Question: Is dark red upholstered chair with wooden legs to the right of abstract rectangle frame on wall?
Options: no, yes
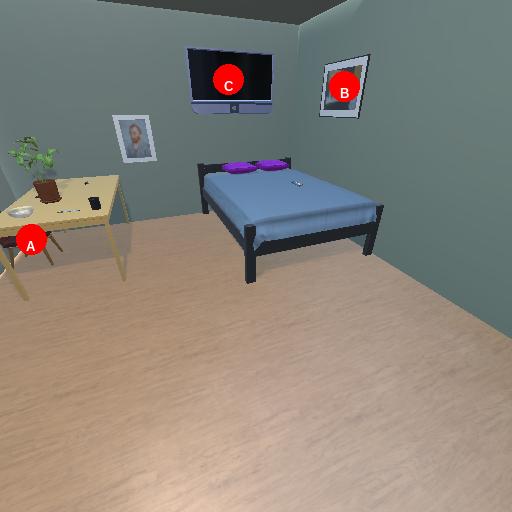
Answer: no